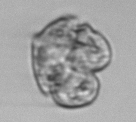
Label: Karenia